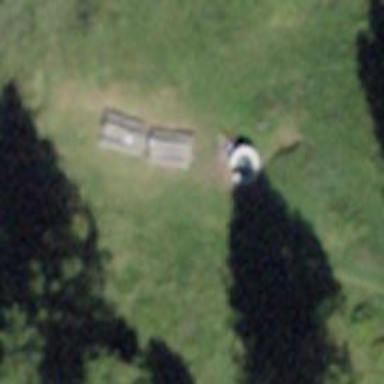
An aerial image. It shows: Picnic site for tourists.